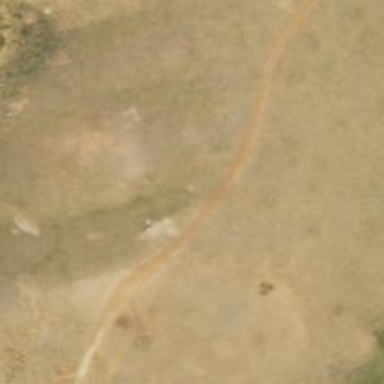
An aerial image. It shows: Path.